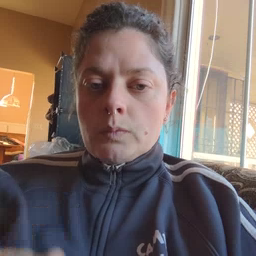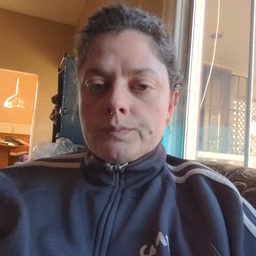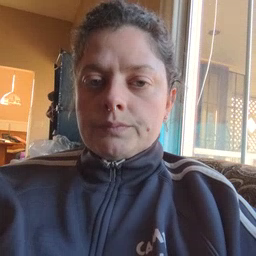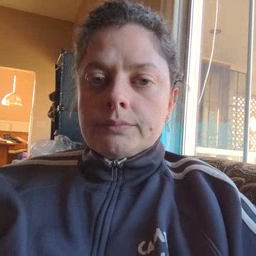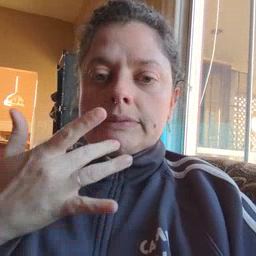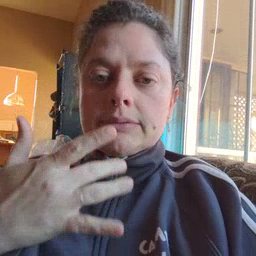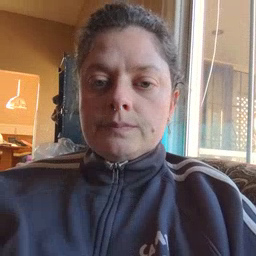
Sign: taste